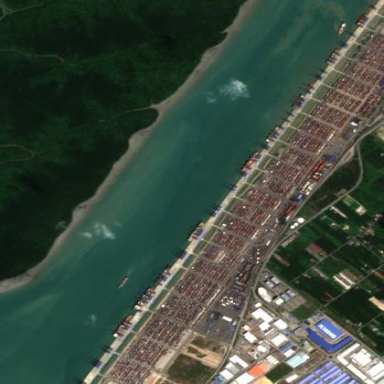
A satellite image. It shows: Industrial area serving as port harbor.